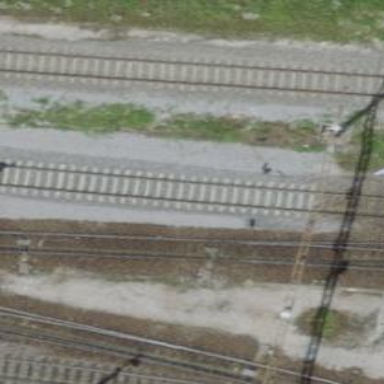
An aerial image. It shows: Railway yard with single rail track. The electrified track has contact line for power supply.